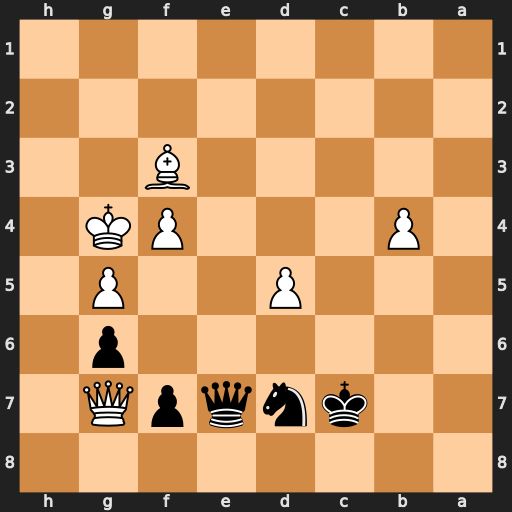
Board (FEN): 8/2knqpQ1/6p1/3P2P1/1P3PK1/5B2/8/8
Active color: b
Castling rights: -
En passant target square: -
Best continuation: f5+ gxf6 Nxf6+ Qxf6 Qxf6